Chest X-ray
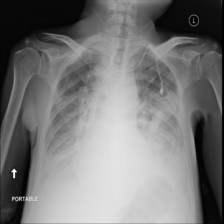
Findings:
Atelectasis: negative
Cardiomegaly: negative
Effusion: positive
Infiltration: negative
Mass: negative
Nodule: negative
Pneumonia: negative
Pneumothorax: negative
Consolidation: negative
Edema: negative
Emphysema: negative
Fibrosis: negative
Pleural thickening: negative
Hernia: negative